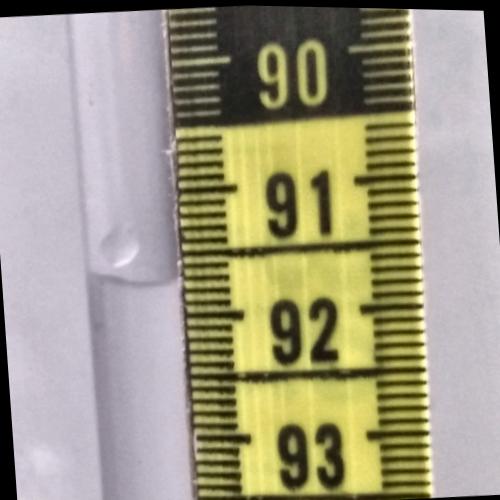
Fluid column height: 91.7 cm